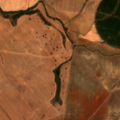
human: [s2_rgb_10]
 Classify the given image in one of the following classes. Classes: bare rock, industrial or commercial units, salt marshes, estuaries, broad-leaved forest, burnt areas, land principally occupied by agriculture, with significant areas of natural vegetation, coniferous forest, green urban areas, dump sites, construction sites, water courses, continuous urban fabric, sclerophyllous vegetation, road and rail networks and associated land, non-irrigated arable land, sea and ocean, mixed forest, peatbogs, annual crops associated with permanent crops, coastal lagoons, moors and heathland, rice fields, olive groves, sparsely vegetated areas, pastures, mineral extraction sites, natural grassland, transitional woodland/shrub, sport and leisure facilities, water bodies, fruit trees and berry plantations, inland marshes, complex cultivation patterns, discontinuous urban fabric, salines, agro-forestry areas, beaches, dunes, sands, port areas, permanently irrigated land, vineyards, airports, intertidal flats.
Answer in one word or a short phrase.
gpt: non-irrigated arable land, permanently irrigated land